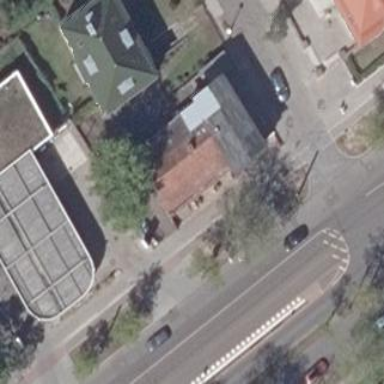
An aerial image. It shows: Building with gabled roof. The roof orientation is along the building's structure.